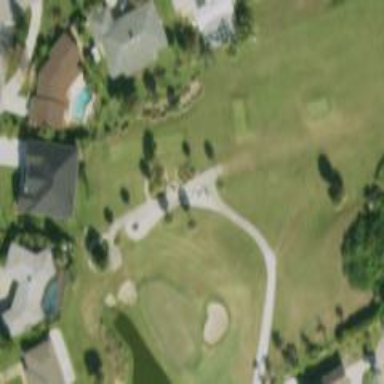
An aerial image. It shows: Path designated for golf carts.